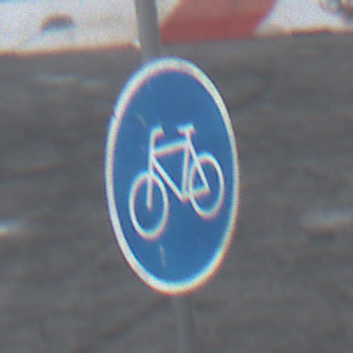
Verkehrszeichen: Radweg
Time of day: MorningAfternoon
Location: Outdoor (RoadRail)
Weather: PartlyCloudy
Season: NotSpecified
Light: Natural